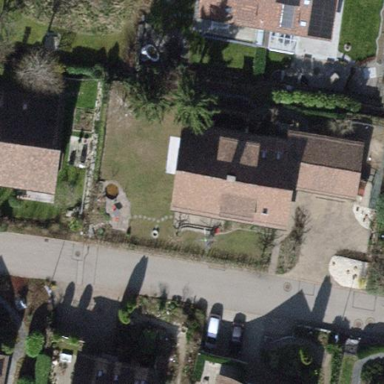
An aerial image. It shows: Detached building with gabled roof.